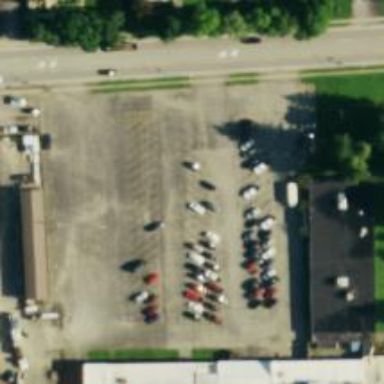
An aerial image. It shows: Parking area.